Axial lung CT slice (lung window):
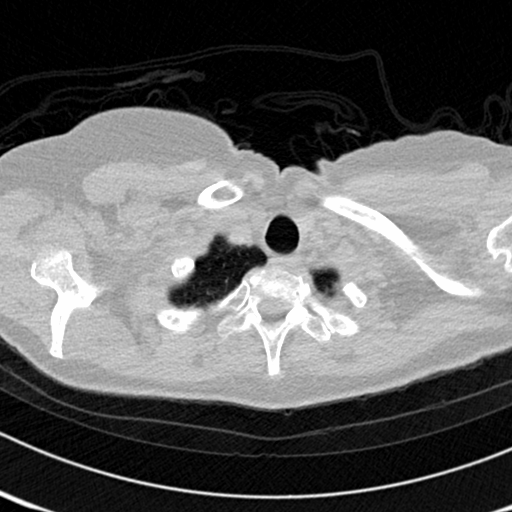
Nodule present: no